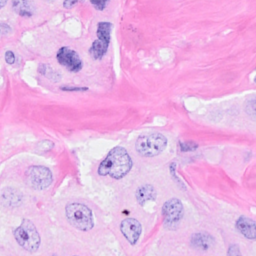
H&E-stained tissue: Breast